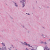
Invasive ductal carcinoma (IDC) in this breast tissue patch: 1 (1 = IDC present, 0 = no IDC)